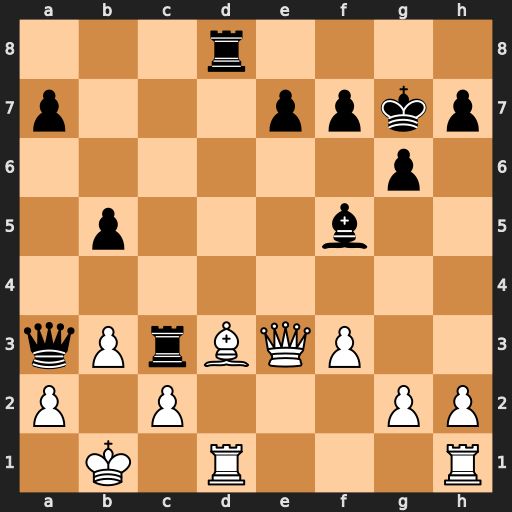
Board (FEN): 3r4/p3ppkp/6p1/1p3b2/8/qPrBQP2/P1P3PP/1K1R3R
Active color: w
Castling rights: -
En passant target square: -
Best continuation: Qe5+ f6 Qxc3